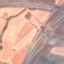
Label: Highway